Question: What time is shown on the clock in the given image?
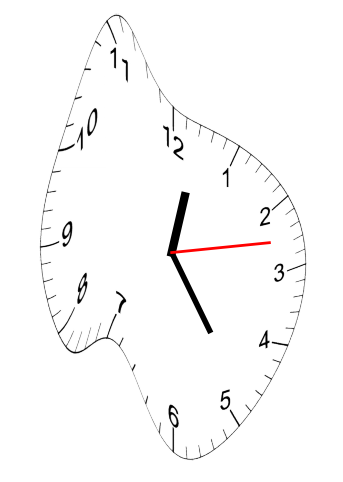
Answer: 12:24:13